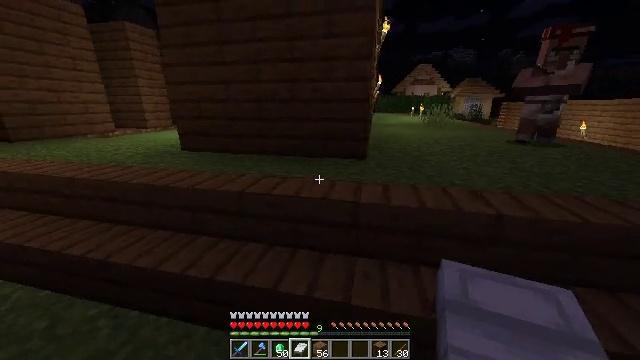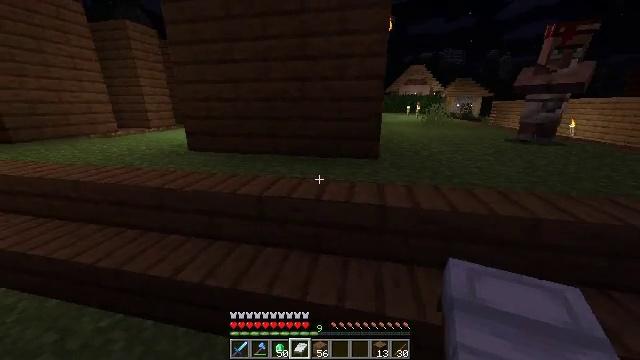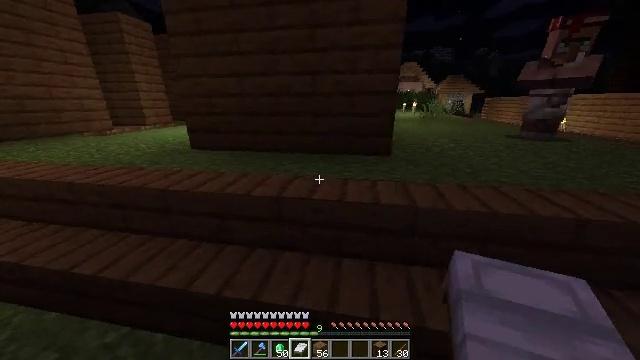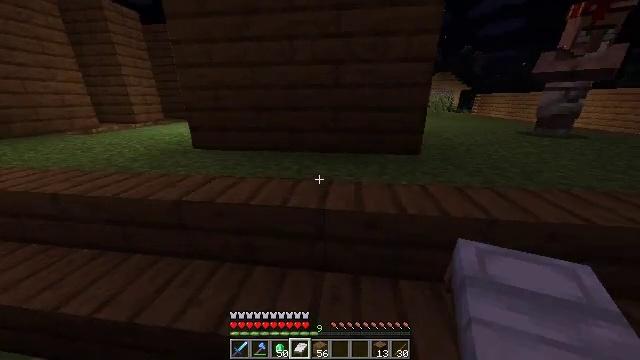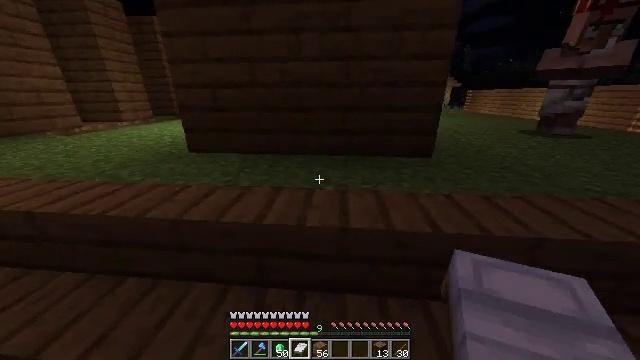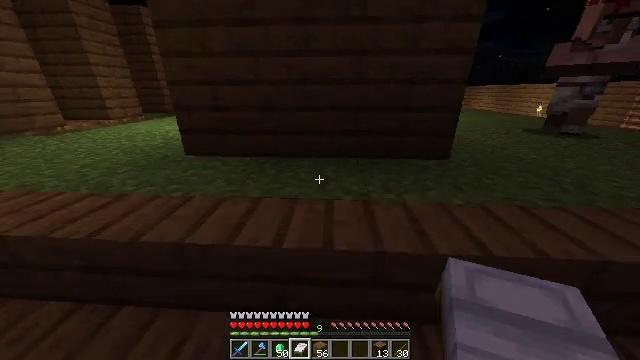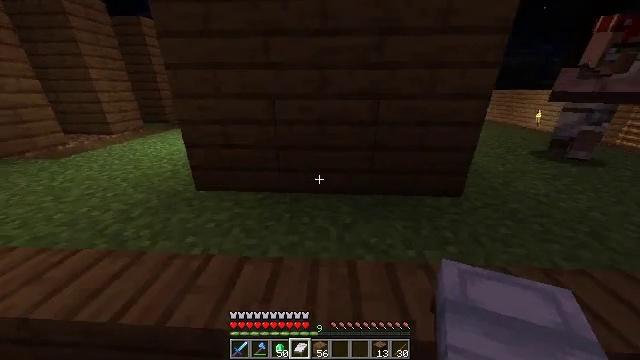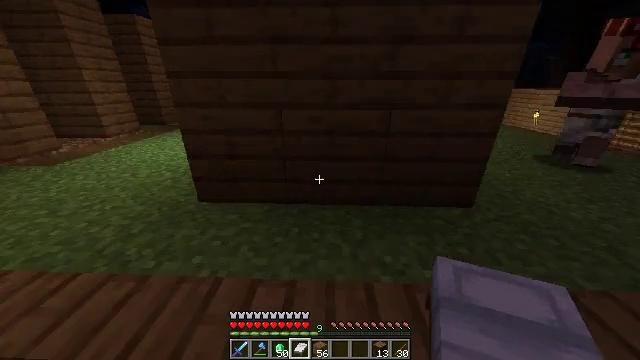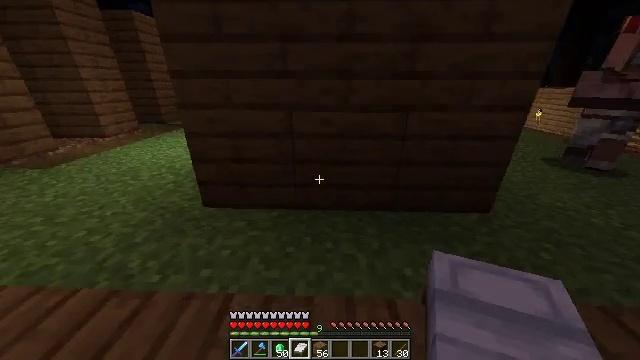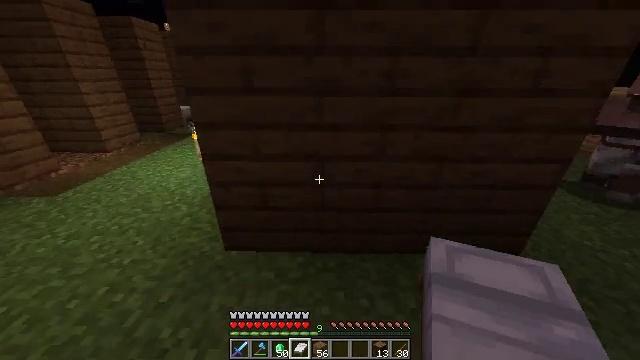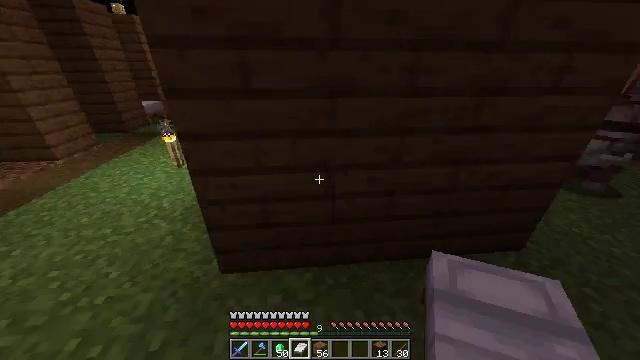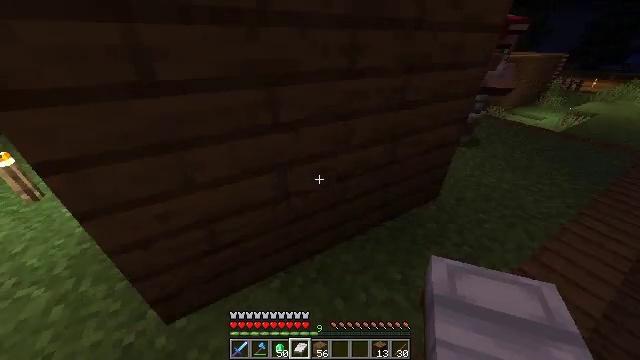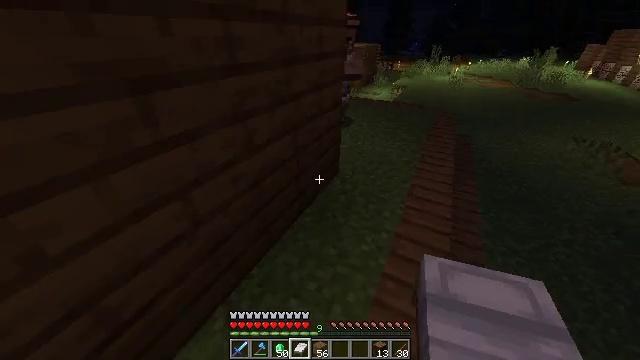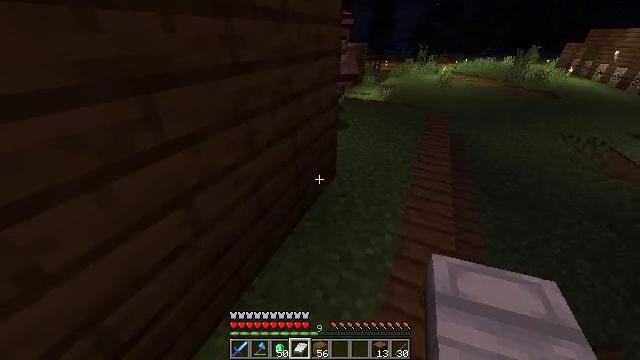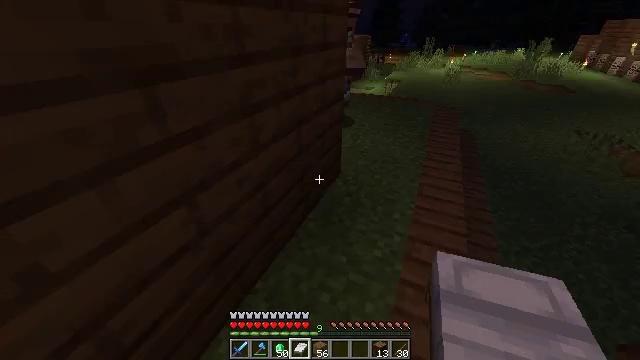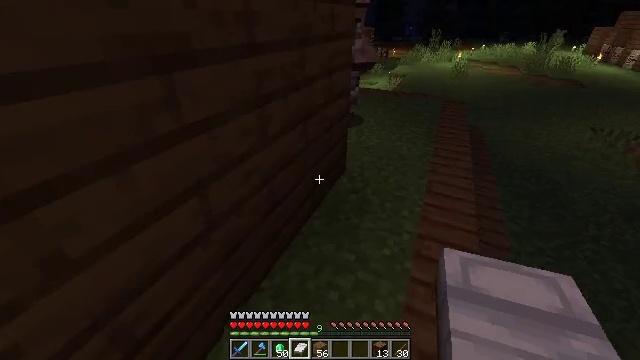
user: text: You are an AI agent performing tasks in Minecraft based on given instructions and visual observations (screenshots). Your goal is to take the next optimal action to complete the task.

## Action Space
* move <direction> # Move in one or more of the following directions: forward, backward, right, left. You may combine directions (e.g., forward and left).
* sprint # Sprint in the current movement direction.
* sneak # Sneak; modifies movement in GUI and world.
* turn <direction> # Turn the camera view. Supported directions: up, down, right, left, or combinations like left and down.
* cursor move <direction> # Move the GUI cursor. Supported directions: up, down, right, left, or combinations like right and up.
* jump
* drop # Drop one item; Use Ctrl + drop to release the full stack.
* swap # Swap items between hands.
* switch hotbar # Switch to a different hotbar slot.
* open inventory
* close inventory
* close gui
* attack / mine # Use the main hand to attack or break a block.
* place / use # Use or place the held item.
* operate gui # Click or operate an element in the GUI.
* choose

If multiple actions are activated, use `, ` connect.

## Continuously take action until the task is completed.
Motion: motion action
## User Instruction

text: Use the crafting table to make a spruce trapdoor with spruce planks.
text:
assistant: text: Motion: move forward and move left, sprint, turn right
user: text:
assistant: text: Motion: move forward and move left, turn right and down
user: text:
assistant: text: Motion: move forward and move left, turn right and down
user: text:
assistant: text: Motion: move forward and move left, turn right
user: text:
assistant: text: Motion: move forward and move left, turn right and down
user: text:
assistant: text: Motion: move forward and move left
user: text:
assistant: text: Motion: move forward and move left
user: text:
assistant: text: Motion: move forward and move left
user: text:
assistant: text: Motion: move forward and move left, turn down
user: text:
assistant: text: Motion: move forward and move left, turn right and down
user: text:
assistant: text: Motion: move forward and move left, sprint, turn right and down
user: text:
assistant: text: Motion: turn right and down
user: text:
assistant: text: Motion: turn right and up
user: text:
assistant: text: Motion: no_op
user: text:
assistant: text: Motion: move back
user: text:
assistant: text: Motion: move back
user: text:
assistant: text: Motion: move back, turn left
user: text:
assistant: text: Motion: move back
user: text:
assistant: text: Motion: move back
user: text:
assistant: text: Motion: no_op
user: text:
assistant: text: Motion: no_op
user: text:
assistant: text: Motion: no_op
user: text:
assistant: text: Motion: no_op
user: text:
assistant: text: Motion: turn left and up
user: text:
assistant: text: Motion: turn left and up
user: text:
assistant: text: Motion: turn left
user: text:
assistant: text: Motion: turn left
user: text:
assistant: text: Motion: move left, turn left
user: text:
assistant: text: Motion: move left
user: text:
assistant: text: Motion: move left